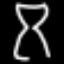
Label: hourglass